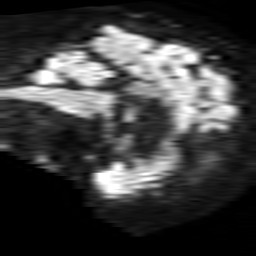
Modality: TRACE
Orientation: sagittal
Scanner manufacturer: philips
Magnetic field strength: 1.5 T
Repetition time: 3.652 s
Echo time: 0.07117 s